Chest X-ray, PA view. Patient: 59 years old, sex F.
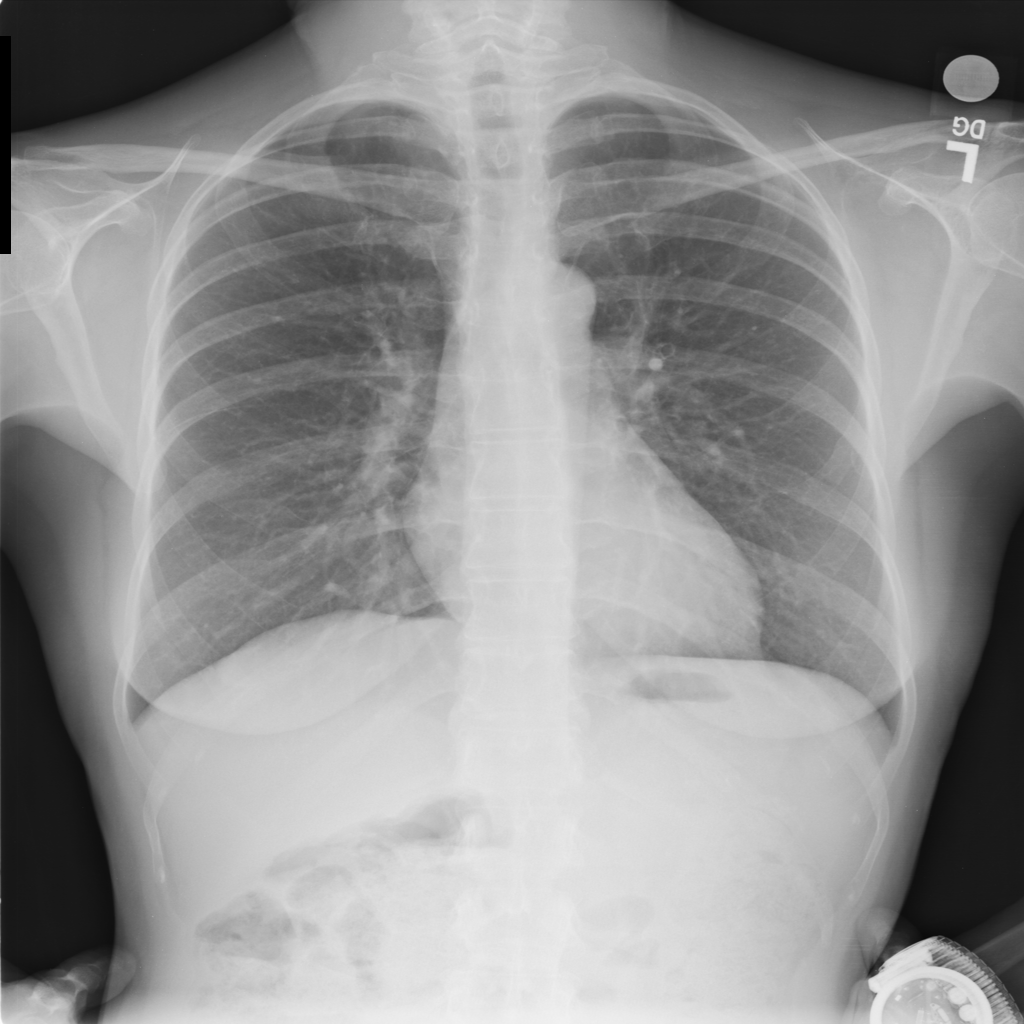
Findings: No Finding